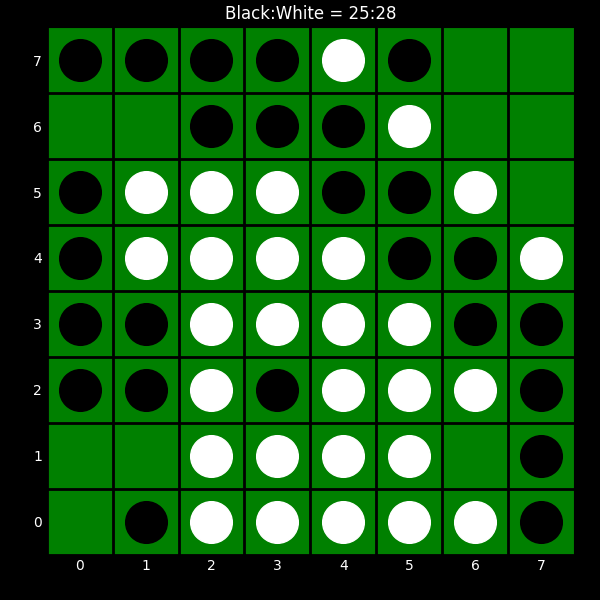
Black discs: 25
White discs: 28